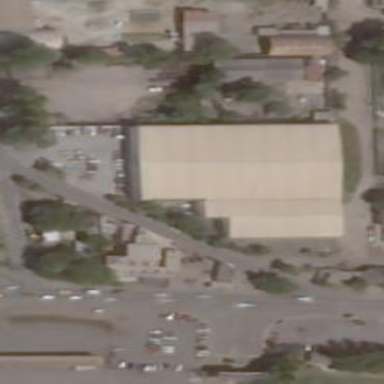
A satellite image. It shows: Industrial building.